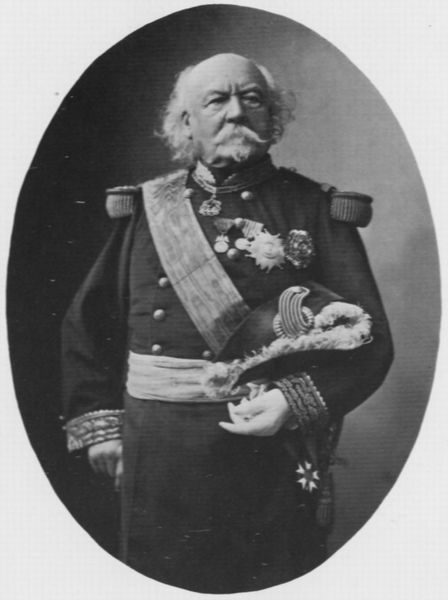
Titel: Certain Canrobert (1809-1895), Marschall und Oberbefehlshaber im Krimkrieg
Künstler: Atelier Nadar
Institution: unbekannt
Schlagwörter: hand, mann, weiß, blume, finger, grau, hut, nase, schwarz, stirn, blick, gürtel, rock, alt, bart, augen, band, bärtig, kragen, stehen, herr, portrait, porträt, fransen, gold, haare, stehend, adel, augenbrauen, borte, locken, ohren, oval, stock, schärpe, alter mann, haltung, kaiser, schnäuzer, ernst, streng, glatze, grimmig, edel, knöpfe, kinnbart, schnauzbart, schnauzer, foto, fotografie, photographie, stolz, kreuz, stern, schwarzweiss, militär, uniform, soldat, strin, epauletten, abzeichen, dreispitz, helm, manschetten, offizier, orden, scherpe, schulterklappen, kardinal, österreich, halbglatze, photo, stirnglatze, portät, general, binde, bommel, monarchie, bänder, herrisch, preußen, bismark, standbild, glaze, ordenskreuz, harre, grauhaarig, statisch, elipse, ellipse, nadar, schulterpolster, schnautzbart, auszeichnung, hosenbandorden, stecknadel, feldzeichen, preußisch, kaiser wilhelm, borden, ehrwürdig, hochdekoriert, keiserreich, mädalien, paradeuniform, passen, schulterpassen, strenger blick